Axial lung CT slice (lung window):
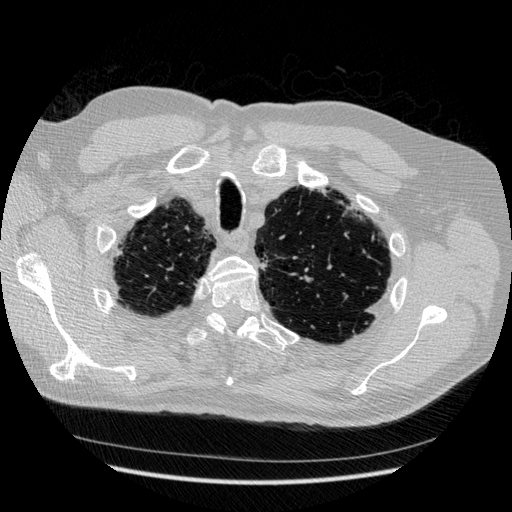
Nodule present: no